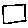
Label: square